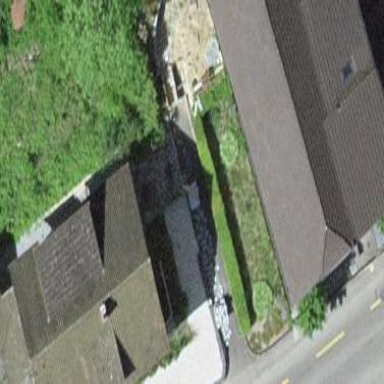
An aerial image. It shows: Detached building.